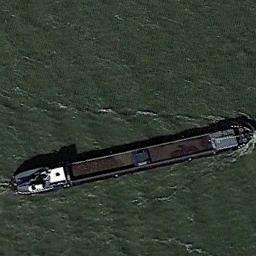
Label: ship